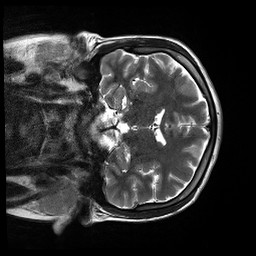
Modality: T2w
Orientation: coronal
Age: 19
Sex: male